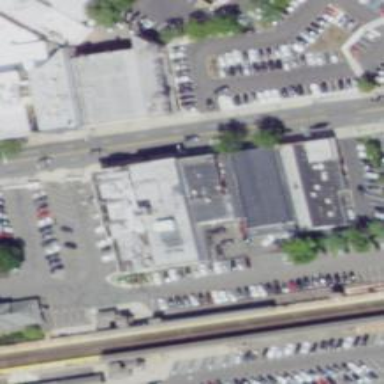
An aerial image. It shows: Commercial building.